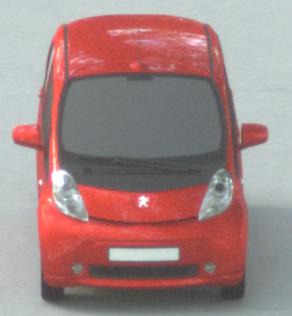
Make: Peugeot
Model: iOn
Detailed model: iOn
Model produced from: 2010/12
Model produced until: 2013/02
Doors: 5
Color: red
Road condition: dry road
Daytime: morning or afternoon
Contrast: low contrast